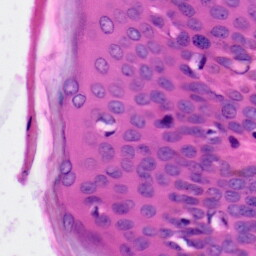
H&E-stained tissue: Skin